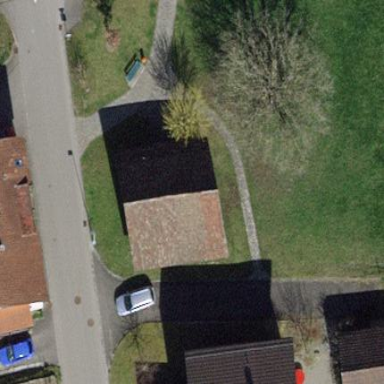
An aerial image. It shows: Building with tiled roof.